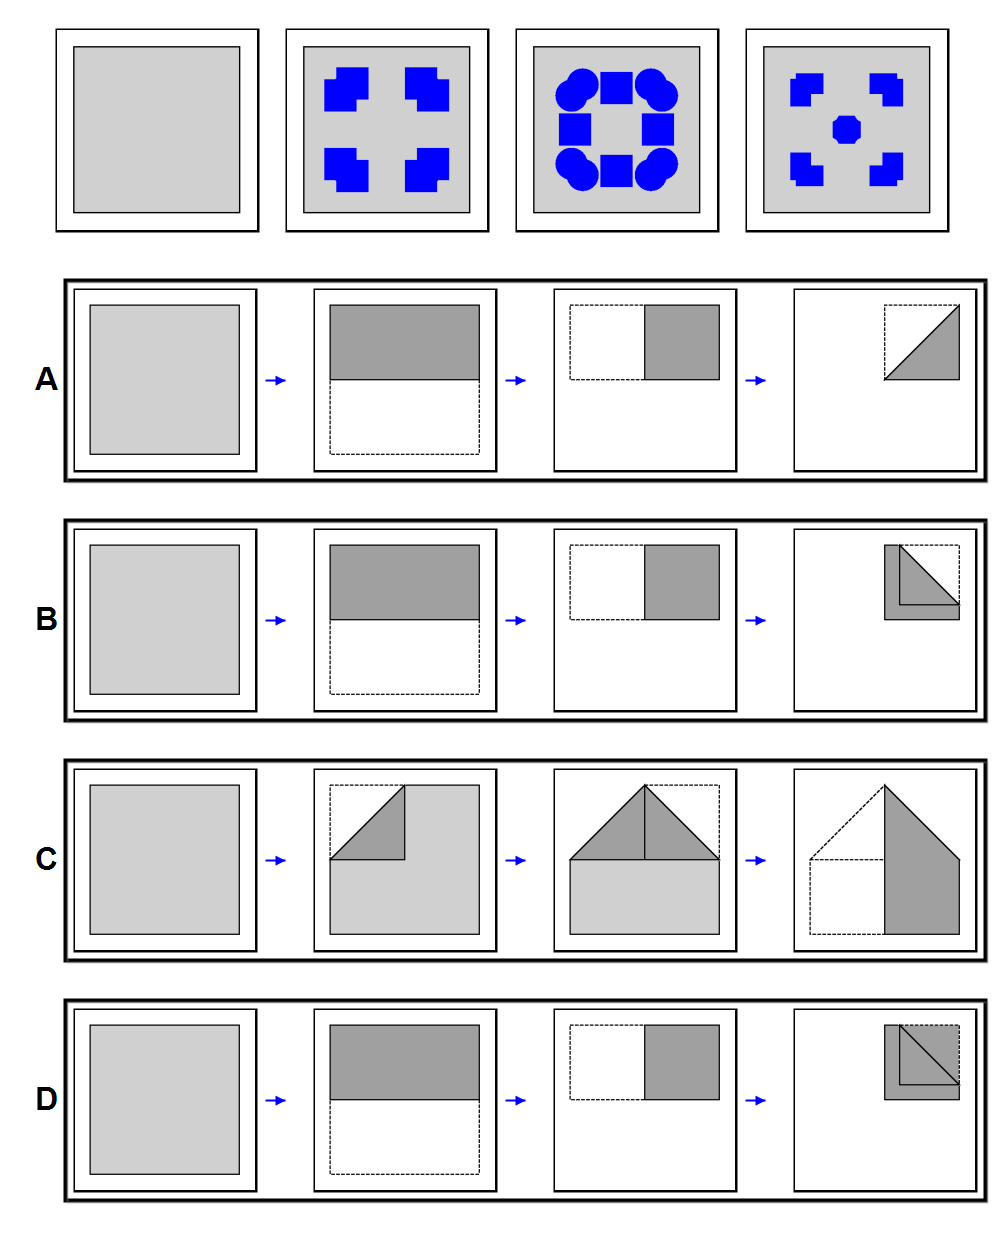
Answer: A